Interaction volume radius: 5 \u00c5
Interaction volume height: 20 \u00c5
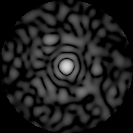
Disorder parameter: 0.8566